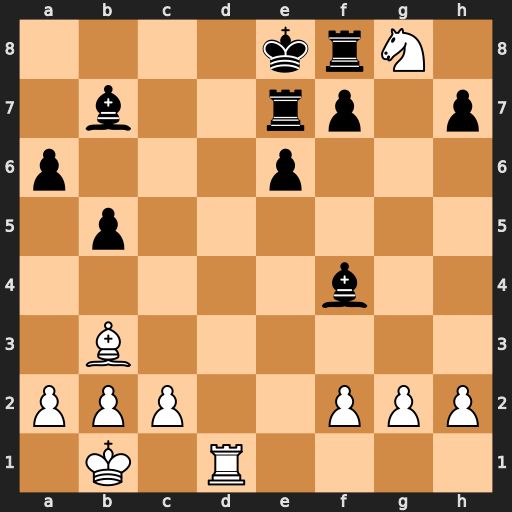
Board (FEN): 4krN1/1b2rp1p/p3p3/1p6/5b2/1B6/PPP2PPP/1K1R4
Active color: w
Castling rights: -
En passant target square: -
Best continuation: Nf6#